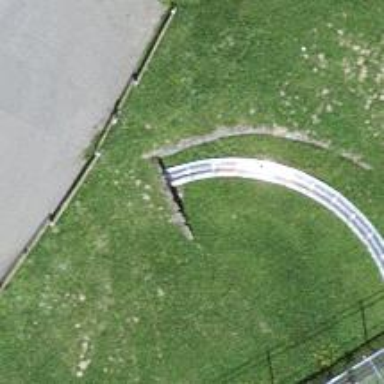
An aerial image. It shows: Tunnel leading to summer toboggan attraction.